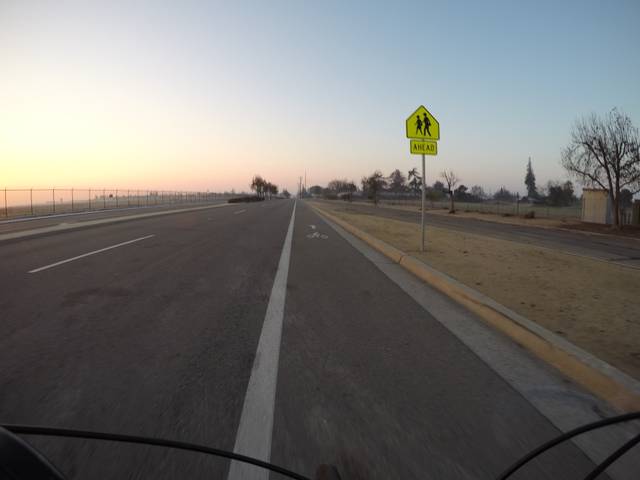
Region: United States
Coordinates: 36.785, -119.736